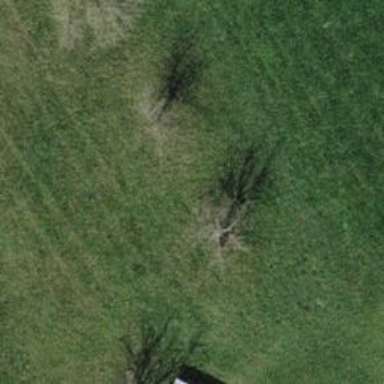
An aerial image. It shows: Beautiful tree in nature.